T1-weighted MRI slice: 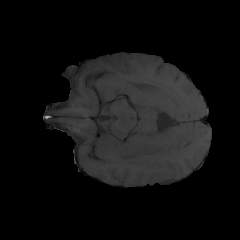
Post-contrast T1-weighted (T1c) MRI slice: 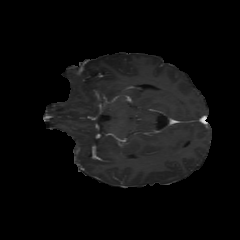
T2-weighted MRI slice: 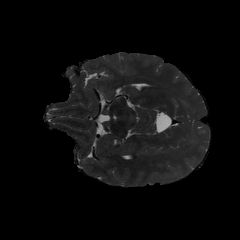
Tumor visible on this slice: no